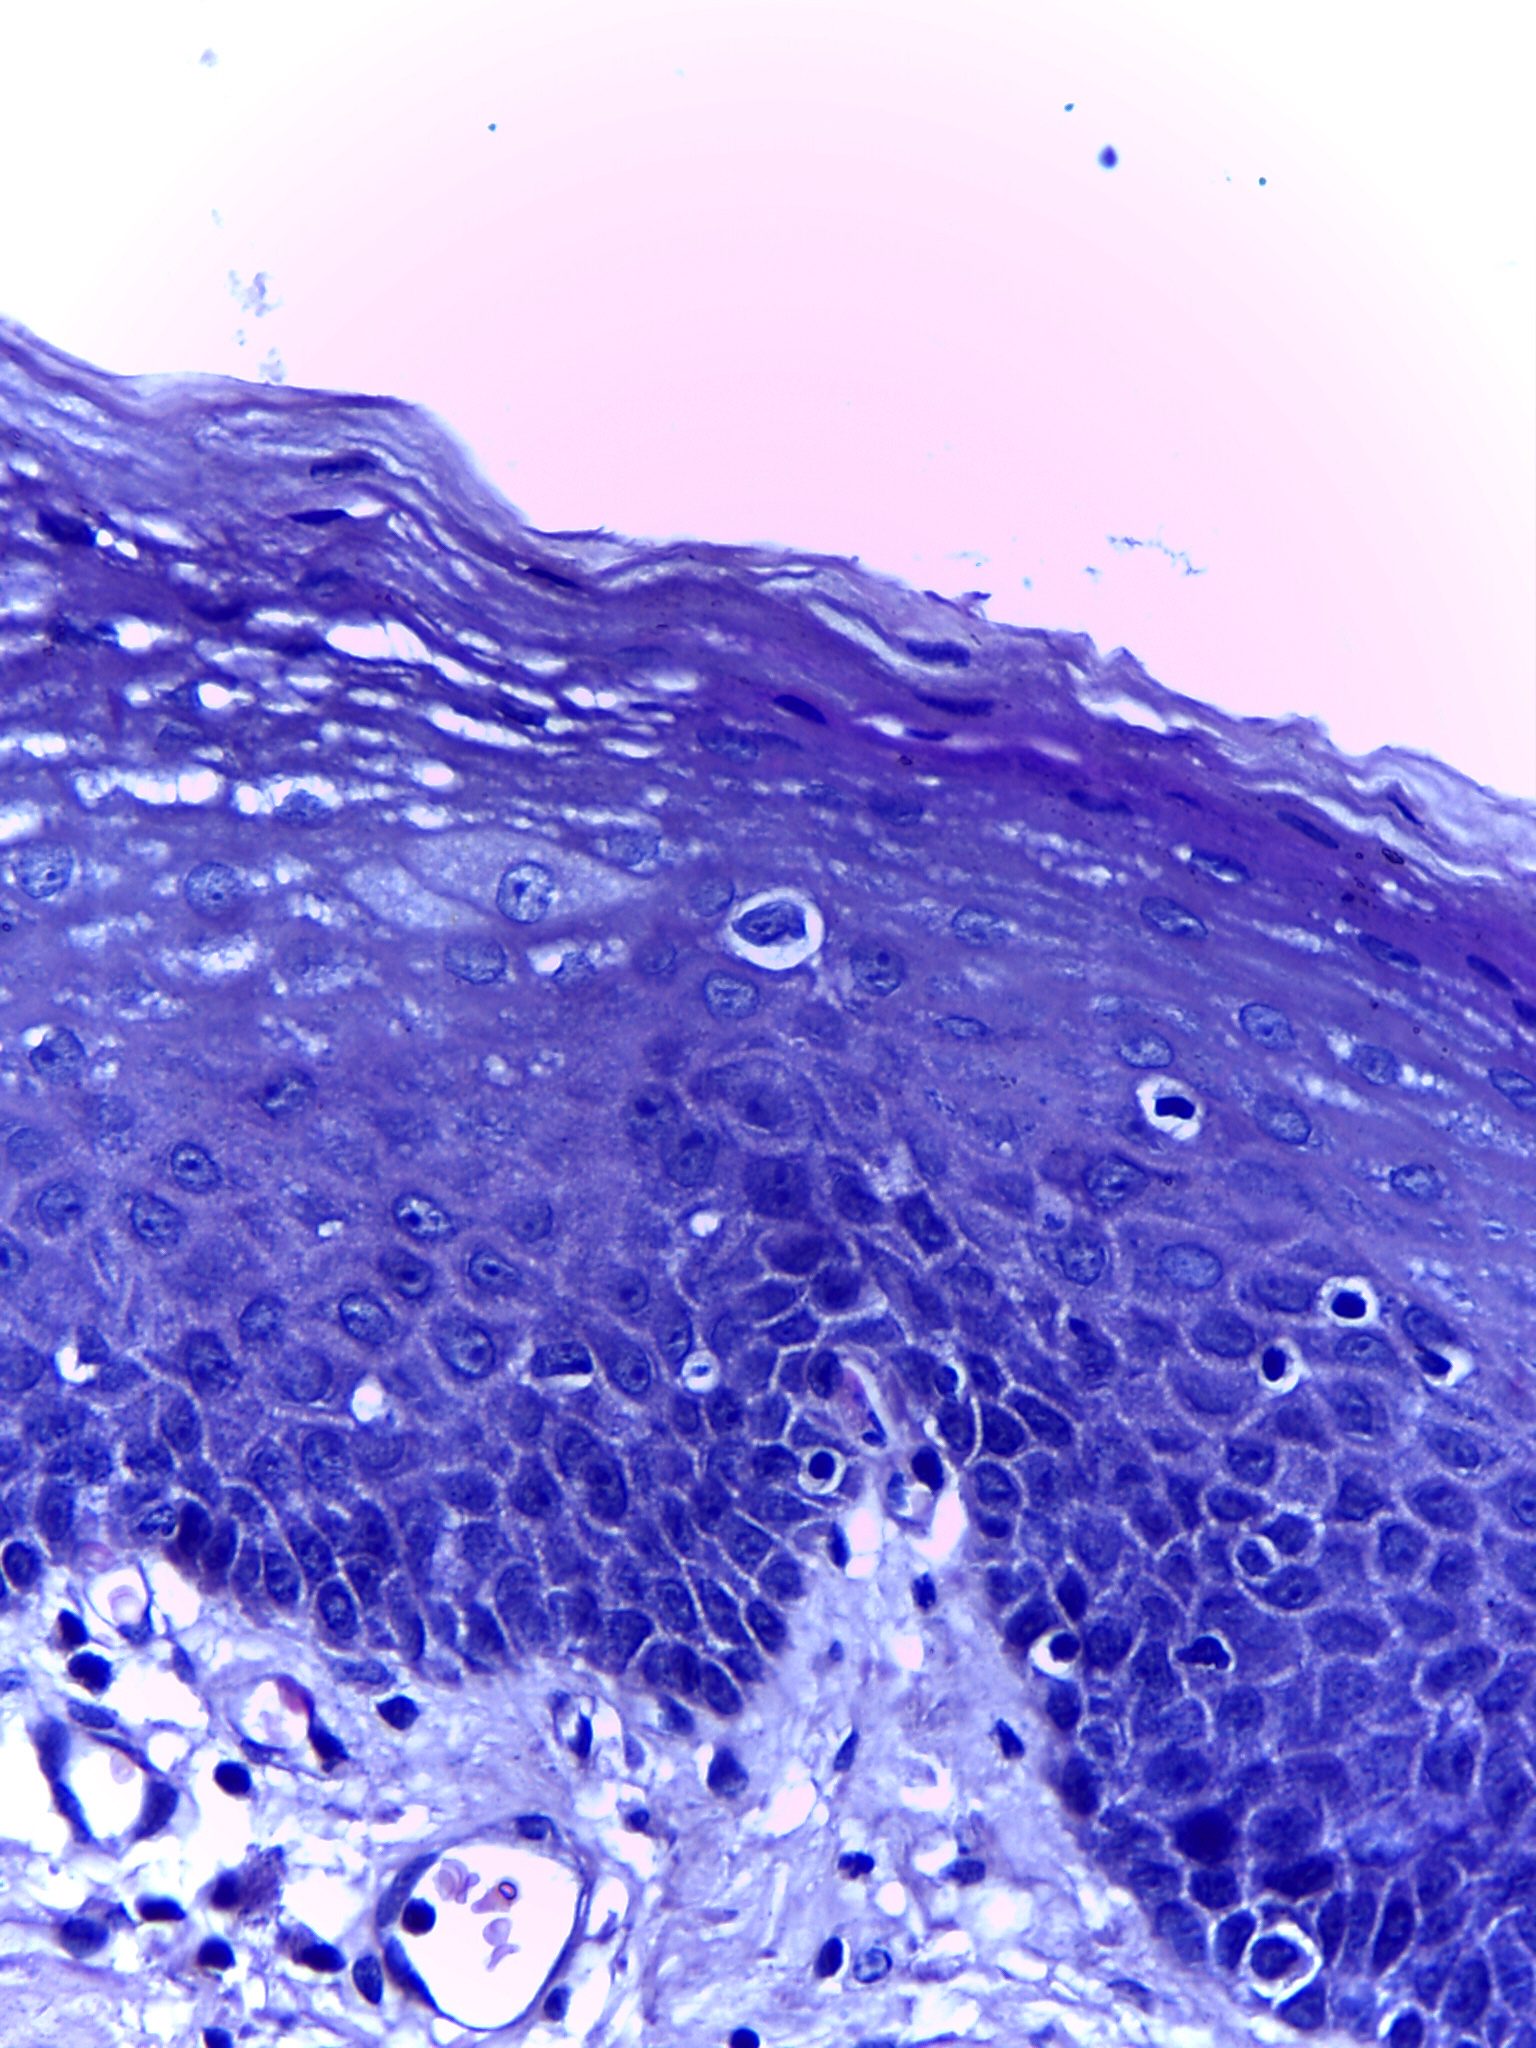
Diagnosis: Normal